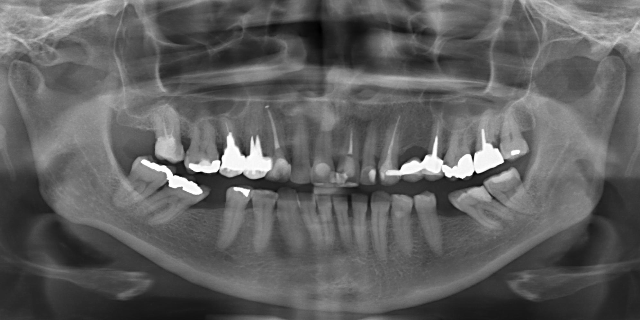
adult